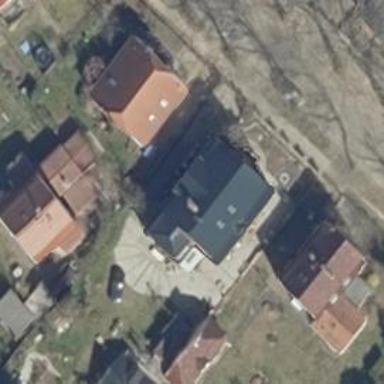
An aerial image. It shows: Detached building with gambrel roof shape.